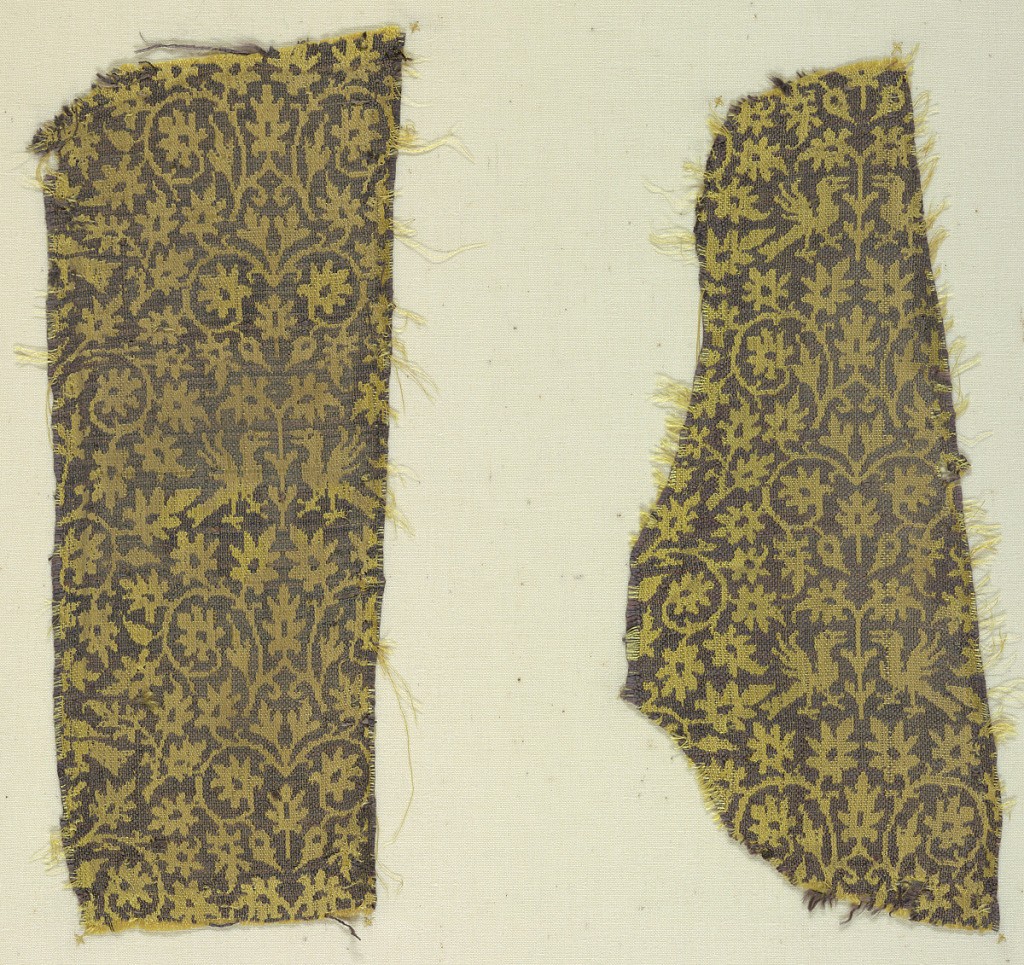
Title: Fragments
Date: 14th century
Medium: silk Technique: two integrated fabric structures (plain weave plus plain weave)
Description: Vines and confronted birds in purple on yellow.